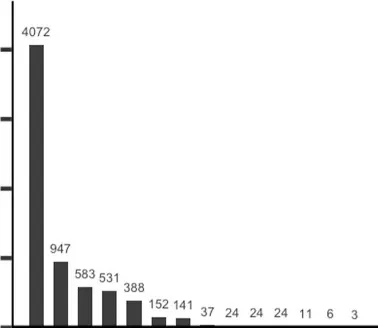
UpSet plot of the number of differential edges determined by four differential network methods in the SARS-CoV-2 case study dataset. The numbers in parentheses represent the total number of differential edges detected by the corresponding method. Results displayed for SFM-SHS and SFM-DHS are from the bootstrap estimation procedure.
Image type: chart (chart)